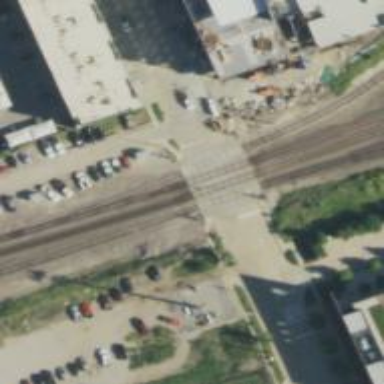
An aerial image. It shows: Railway crossing.